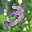
Label: 3